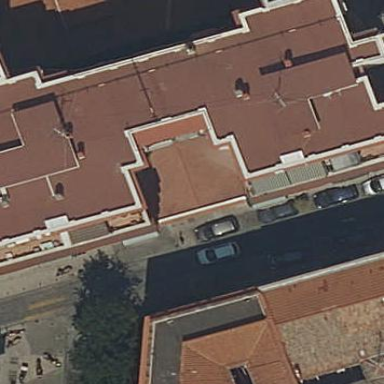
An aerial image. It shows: Part of building.